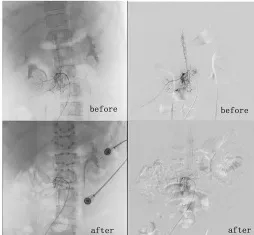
(D) Angiography of the entire spine revealed a spinal dural arteriovenous fistula involving segments T11-L2.
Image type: radiology (scintigraphy)